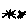
Label: star